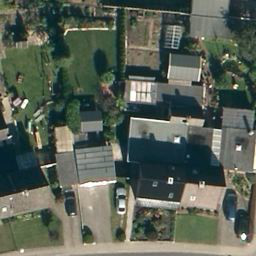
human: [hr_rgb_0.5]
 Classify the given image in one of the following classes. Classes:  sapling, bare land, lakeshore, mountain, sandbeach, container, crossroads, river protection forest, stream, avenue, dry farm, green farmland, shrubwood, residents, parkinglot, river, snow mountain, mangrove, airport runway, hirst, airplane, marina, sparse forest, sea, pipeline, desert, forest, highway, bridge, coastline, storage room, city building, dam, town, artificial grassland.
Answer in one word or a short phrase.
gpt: residents